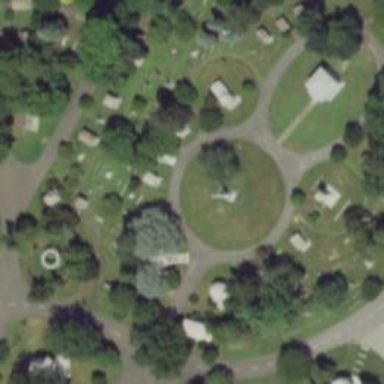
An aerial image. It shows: Graveyard with graves.